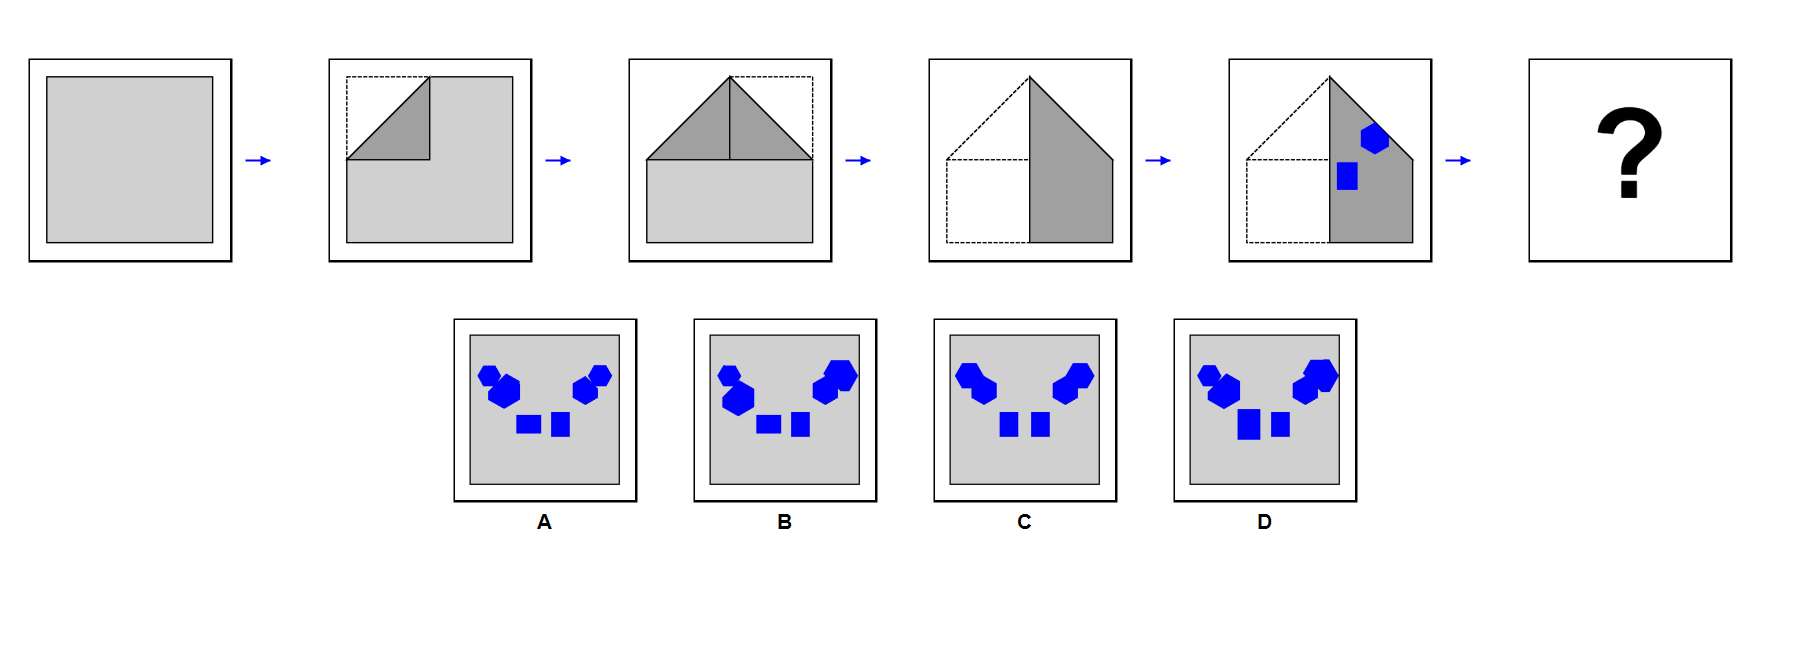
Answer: C